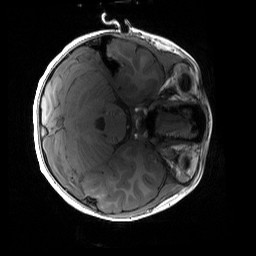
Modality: T1w
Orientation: axial
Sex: female
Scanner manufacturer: siemens
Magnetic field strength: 3 T
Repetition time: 1.9 s
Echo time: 0.00243 s